Question: I was trying to write a method that returns a list of classes that implements an Interface, but could not do it.
Some method like
'''
public List<Class> GetImplementedClasses(Interface Interface1)
{
. . .
}
'''
I tried to use interface1.AllChildren and many other tries. Non of them gave any results.
Is it possible to write such a method using DXCore APIs?
EXAMPLE:

If I pass Interface1, I should get Class1 and Class2 from the method GetImplementedClasses.
Thanks in Advance.
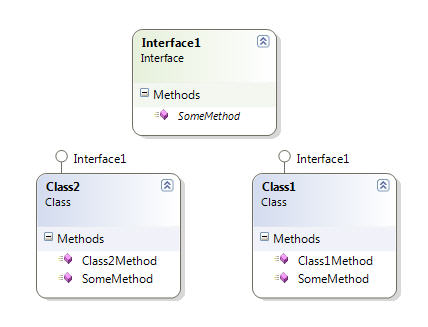
Answer: There's a "GetDescendants" method in the Intrerface class that might be useful for your task. The code will look similar to this:
'''
public List<Class> GetImplementedClasses(Interface Interface1)
{
List<Class> result = new List<Class>();
if (Interface1 != null)
{
ITypeElement[] descendants = Interface1.GetDescendants();
foreach (ITypeElement descendant in descendants)
{
if (!descendant.InReferencedAssembly)
{
Class classDescendant = descendant.ToLanguageElement() as Class;
if (classDescendant != null)
result.Add(classDescendant);
}
}
}
return result;
}
'''